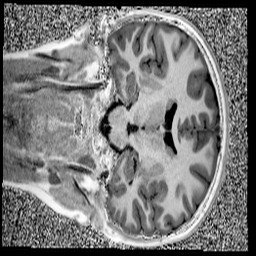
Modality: UNIT1
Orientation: coronal
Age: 12
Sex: female
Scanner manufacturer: siemens
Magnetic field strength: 3 T
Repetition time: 4 s
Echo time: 0.00299 s